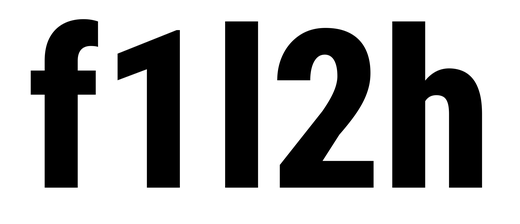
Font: Roboto_Condensed_ExtraBold